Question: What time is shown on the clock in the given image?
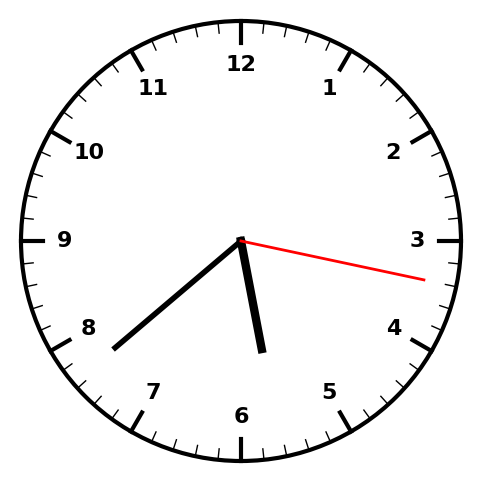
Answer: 05:38:17